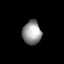
Tissue: skin
Cell type: Epithelial cells
Senescence score: 0.2279
Nuclear area (px): 439
Mean DAPI intensity: 147.478